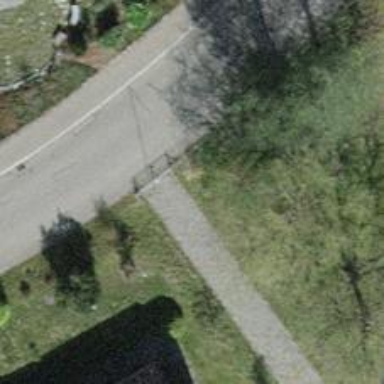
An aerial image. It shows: Footway with surface of pebblestone.